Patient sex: F
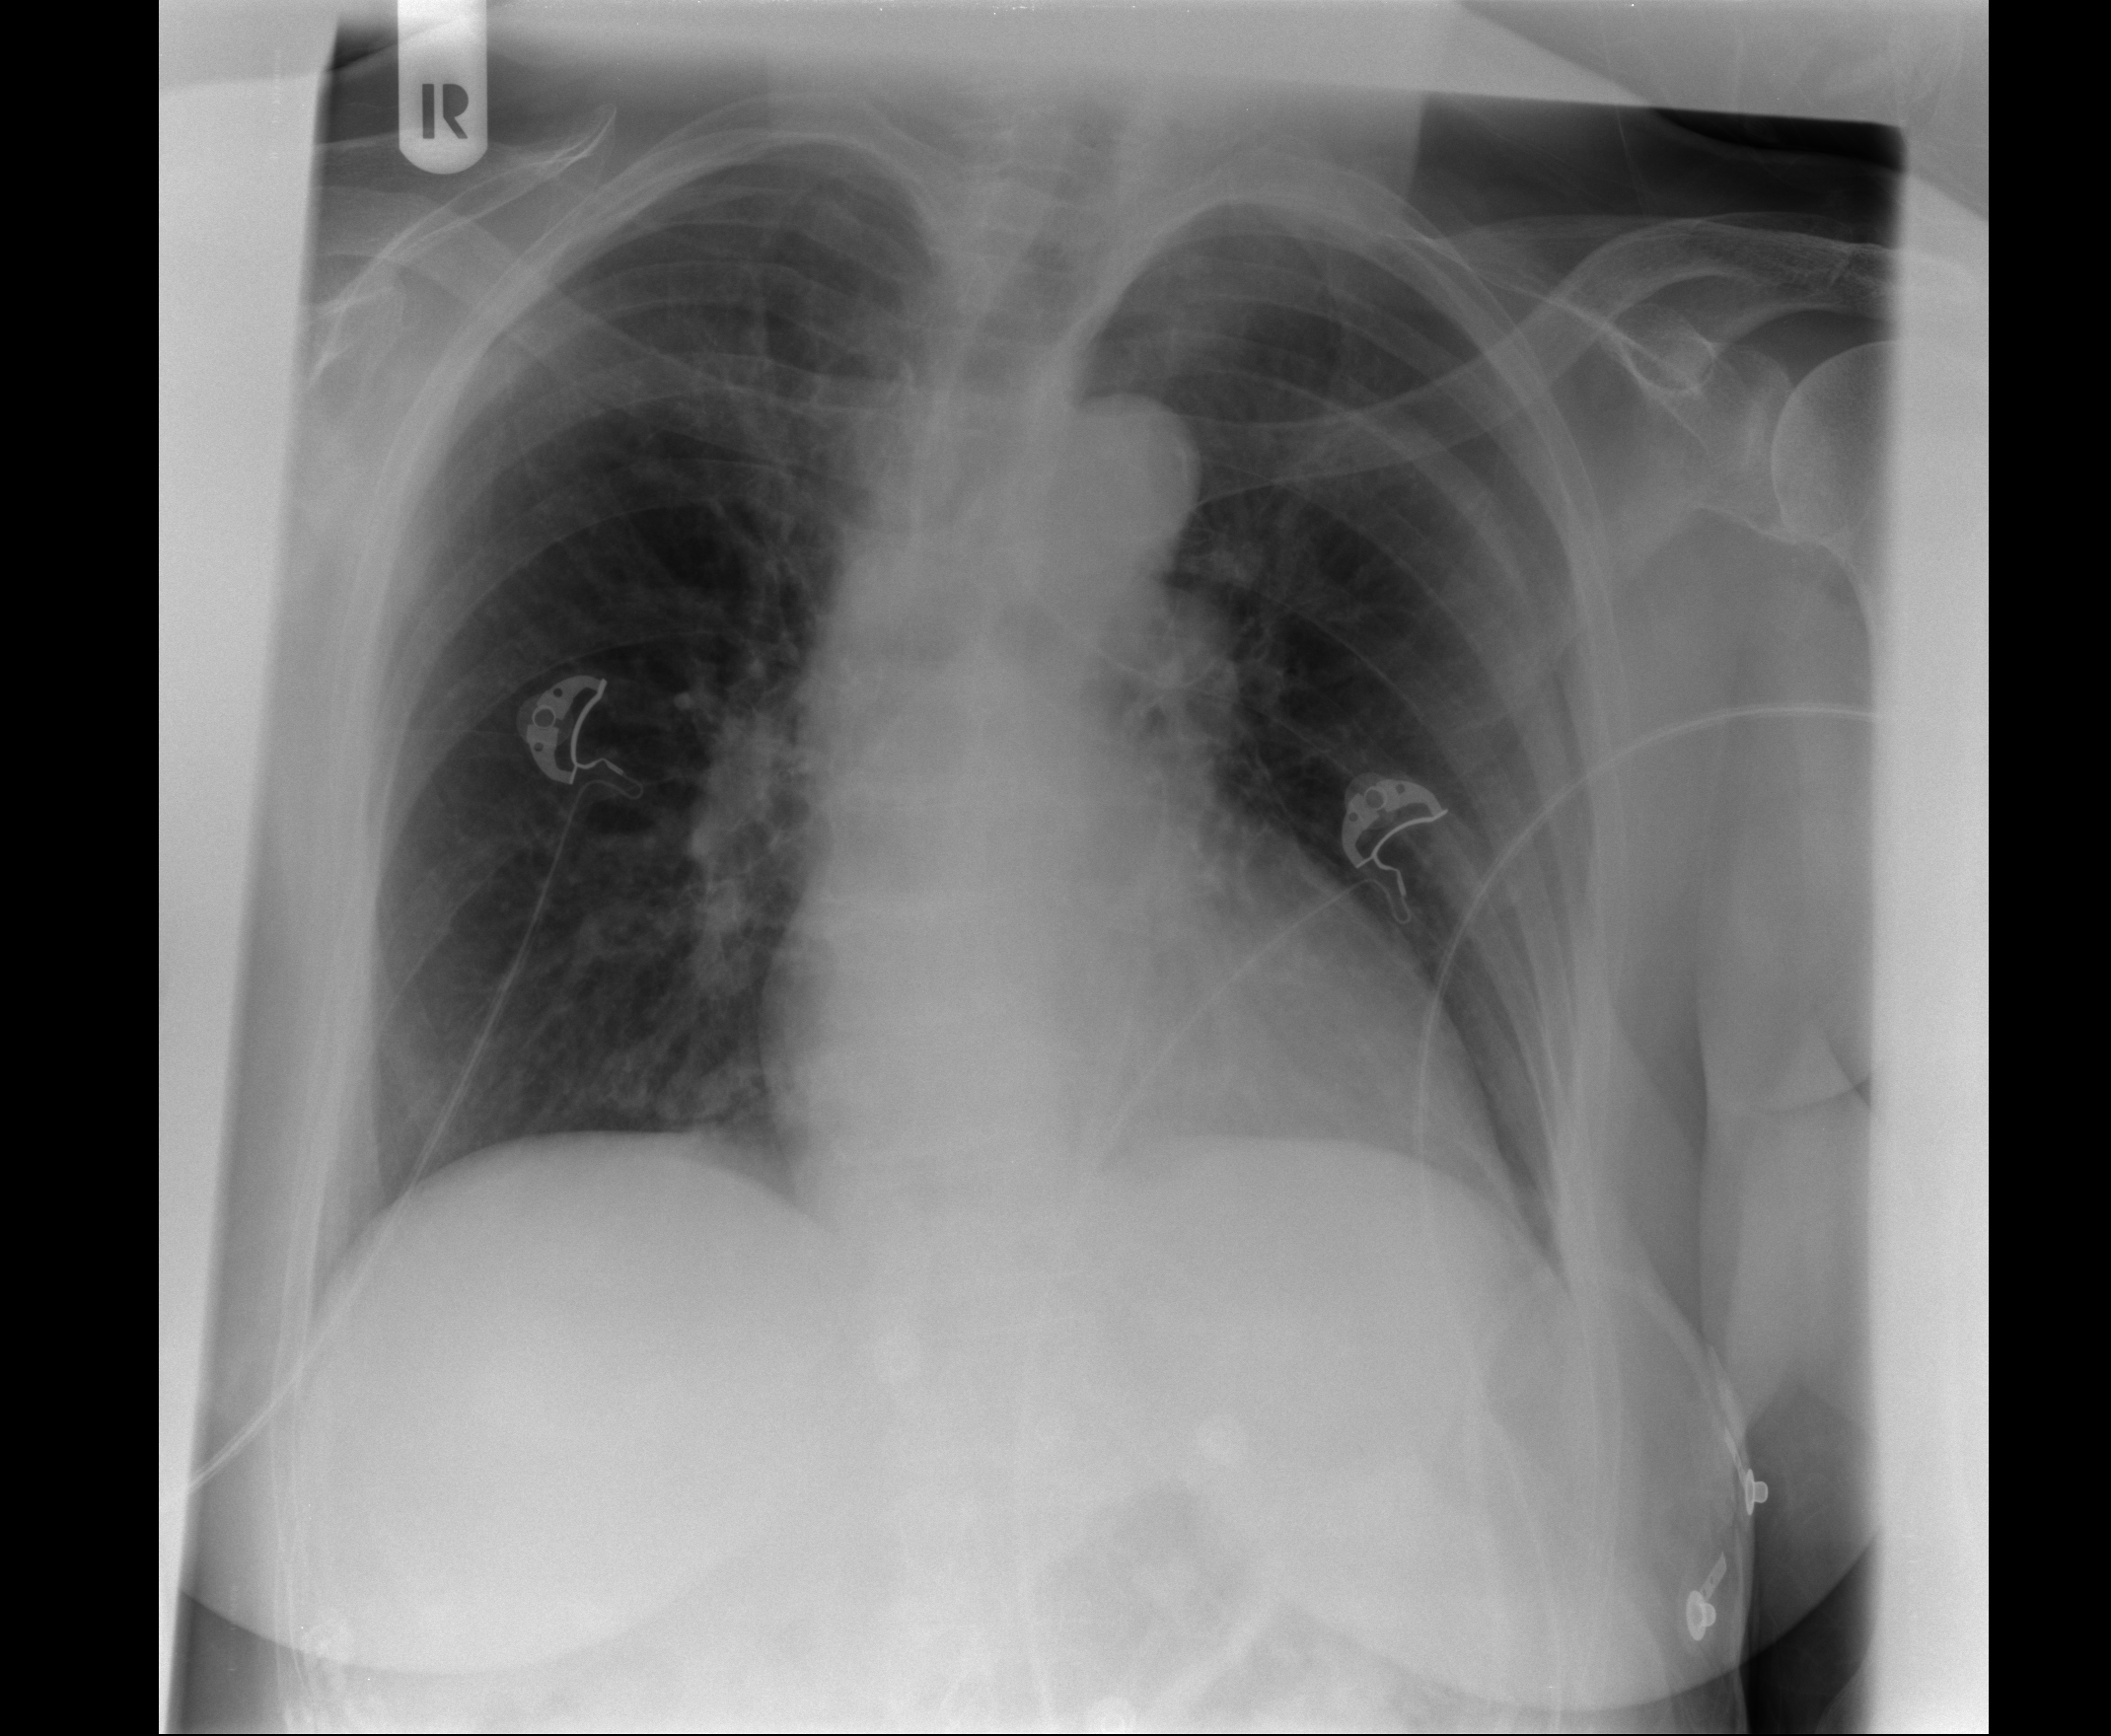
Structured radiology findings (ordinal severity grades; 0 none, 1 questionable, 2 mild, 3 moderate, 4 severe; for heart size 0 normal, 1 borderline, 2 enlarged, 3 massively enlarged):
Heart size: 1
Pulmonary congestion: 1
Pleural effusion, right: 0
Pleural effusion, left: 0
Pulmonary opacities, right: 0
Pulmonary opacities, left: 0
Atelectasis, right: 0
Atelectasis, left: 0